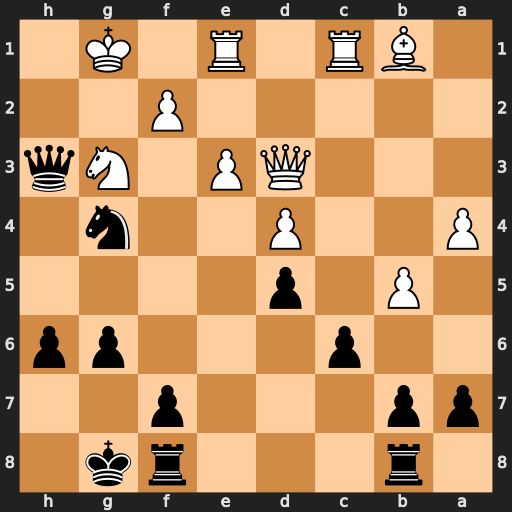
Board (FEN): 1r3rk1/pp3p2/2p3pp/1P1p4/P2P2n1/3QP1Nq/5P2/1BR1R1K1
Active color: b
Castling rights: -
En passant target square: -
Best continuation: Qh2+ Kf1 Qxf2#